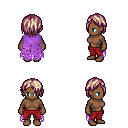
a pixel art fantasy rpg character, female body template, human, dark skin, maroon tattered cape, red pants, white blonde bangs hairstyle, four views (front, back, left, right), 2x2 character sprite sheet, small pixel art, hard edges, no anti-aliasing